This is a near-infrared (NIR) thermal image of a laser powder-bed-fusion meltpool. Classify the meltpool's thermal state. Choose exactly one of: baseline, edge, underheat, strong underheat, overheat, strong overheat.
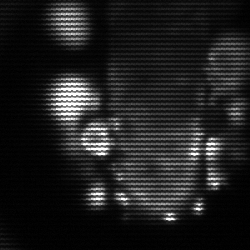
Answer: strong underheat